Question:
As shown in the image, in Microsoft Word/Powerpoint the drop-down spinner of font size enables the users to type his own choice of font size in the spinner box in addition to manually selecting one from the drop-down list.
My question is if it is possible in Android to get the "self-typing" option likewise?
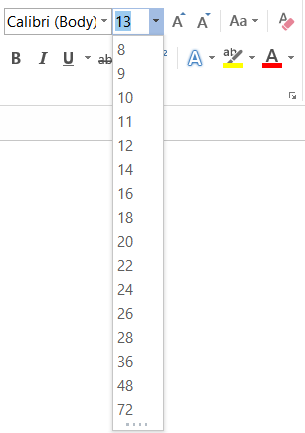
Answer: Here it is. I've solved it this way.
'''
<FrameLayout
android:layout_width="match_parent"
android:layout_height="match_parent"
android:background="@android:color/background_light">
<Spinner
android:layout_width="match_parent"
android:layout_height="match_parent"></Spinner>
<EditText
android:layout_width="match_parent"
android:layout_height="match_parent"
android:text="12"
android:inputType="numberDecimal"
android:gravity="center"/>
</FrameLayout>
'''